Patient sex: M
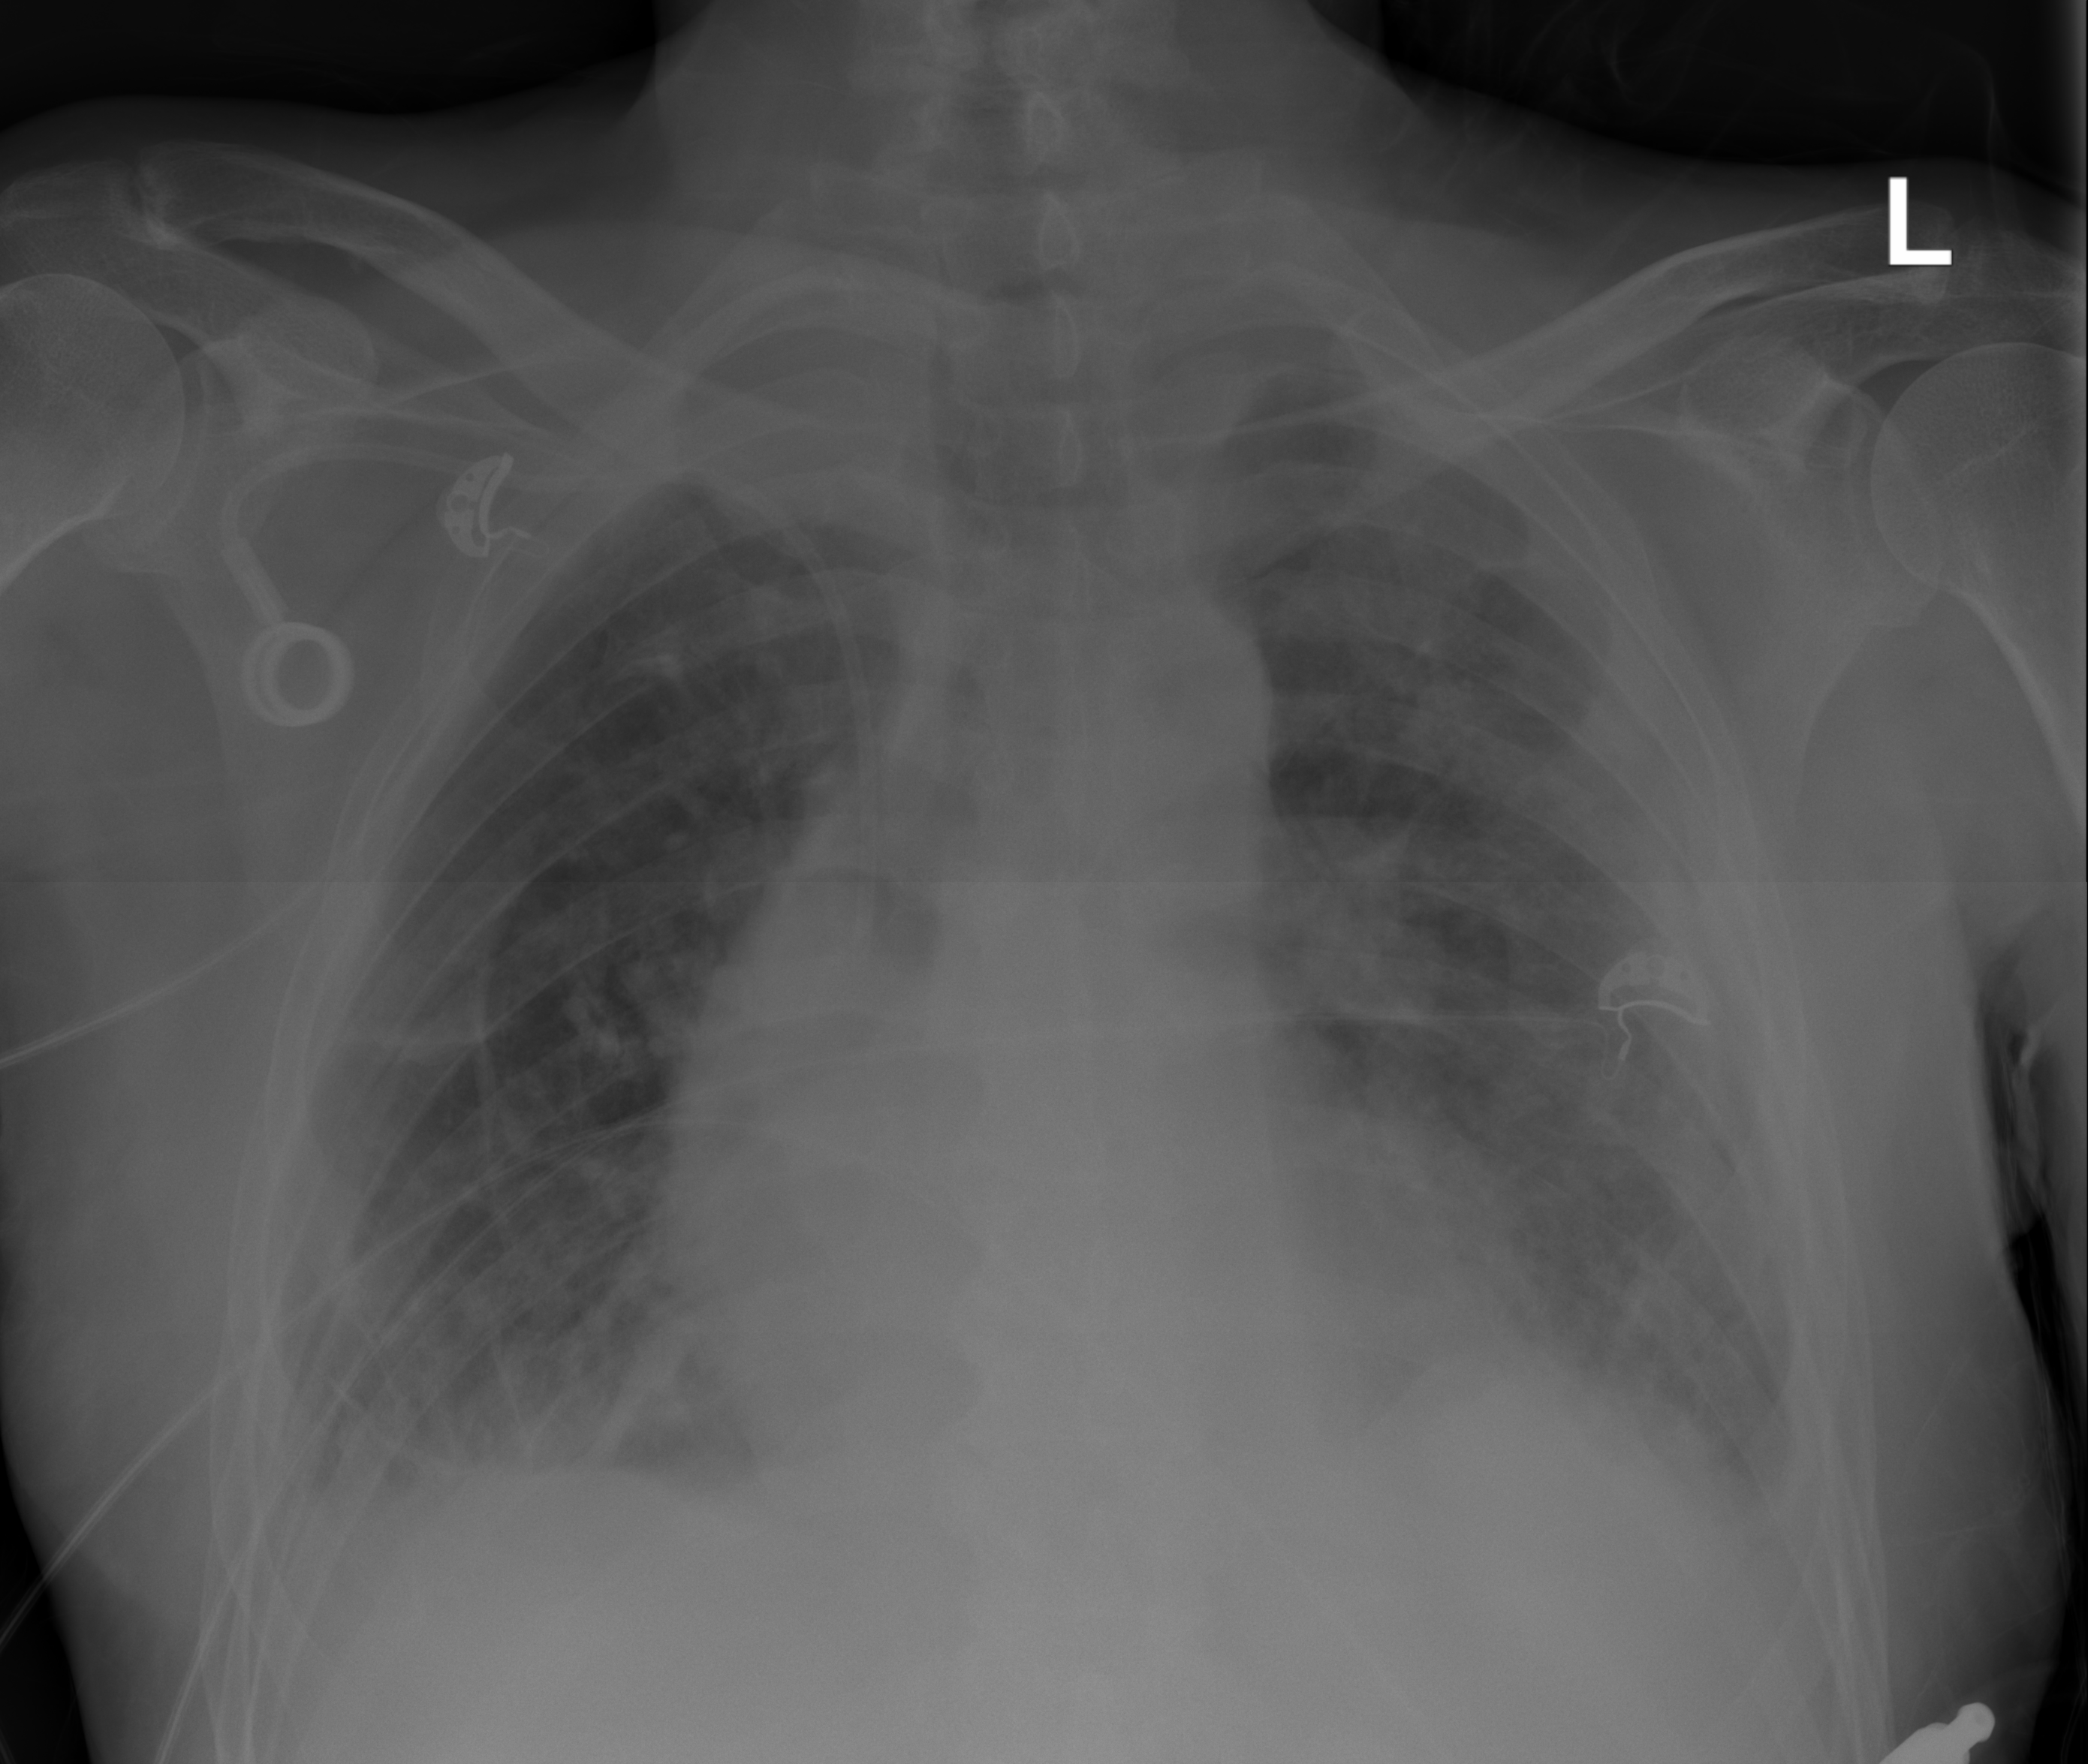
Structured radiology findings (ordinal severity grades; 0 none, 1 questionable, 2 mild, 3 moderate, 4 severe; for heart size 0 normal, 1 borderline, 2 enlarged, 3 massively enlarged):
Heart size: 2
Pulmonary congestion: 2
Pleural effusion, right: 2
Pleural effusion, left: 2
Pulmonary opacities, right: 2
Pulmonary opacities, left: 2
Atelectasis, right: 3
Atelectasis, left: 2